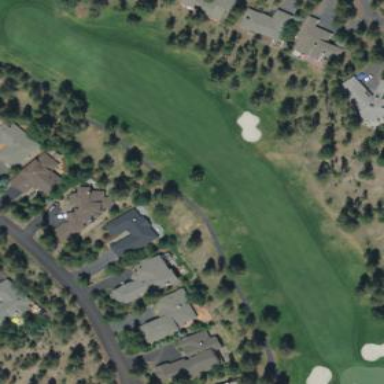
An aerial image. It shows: Grassy golf fairway.